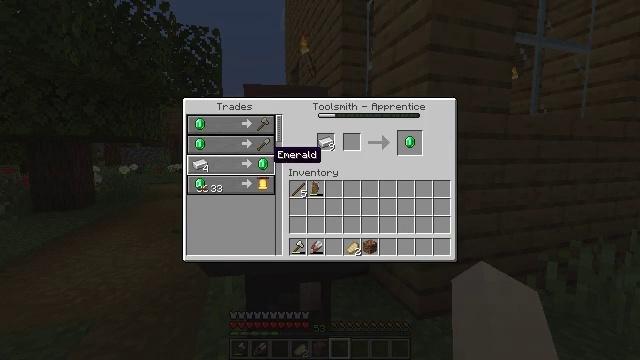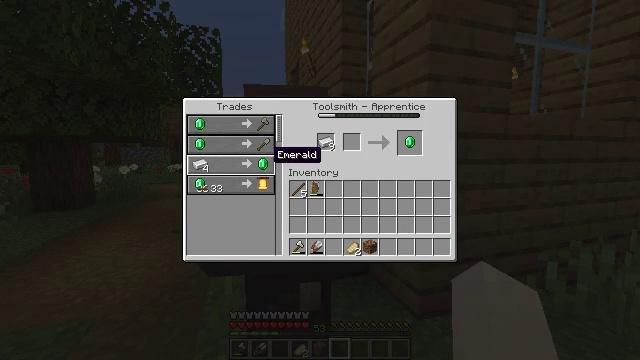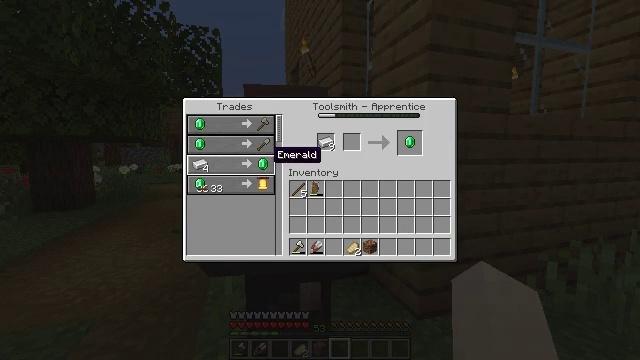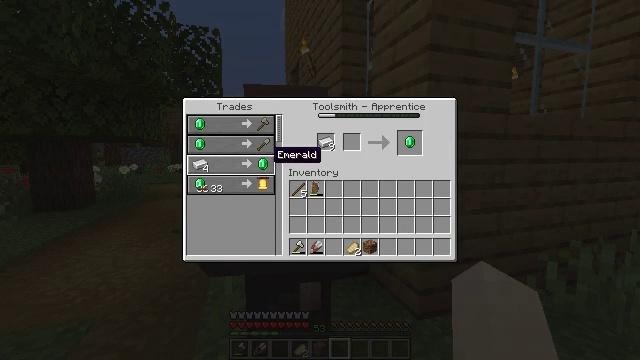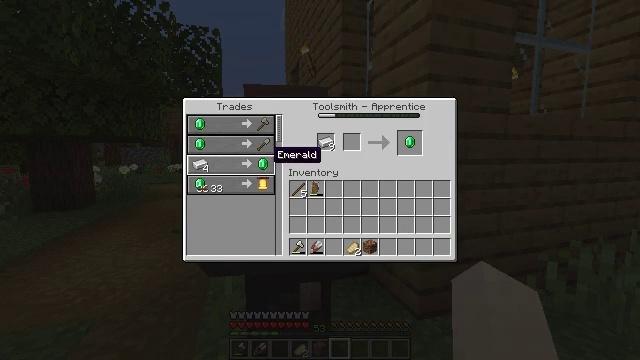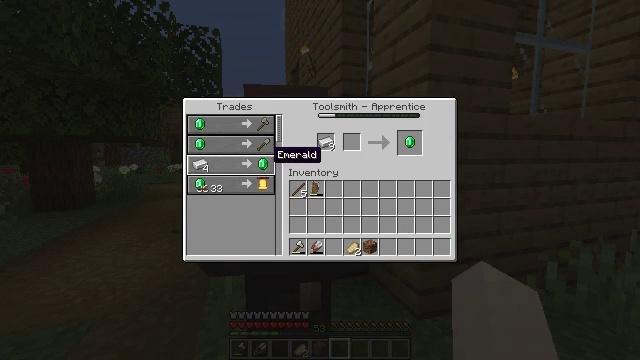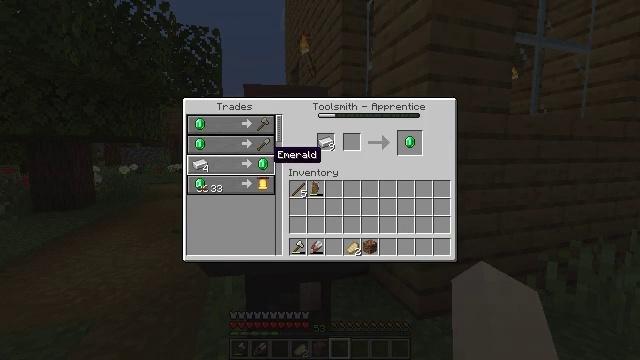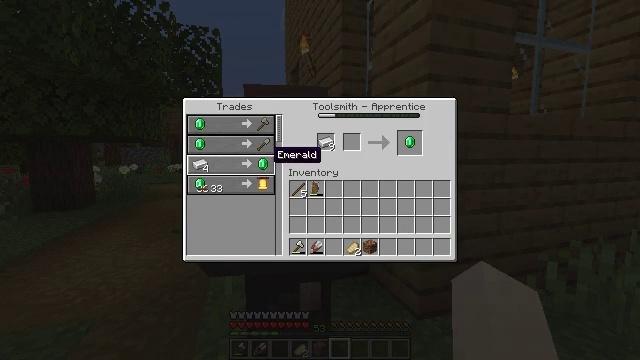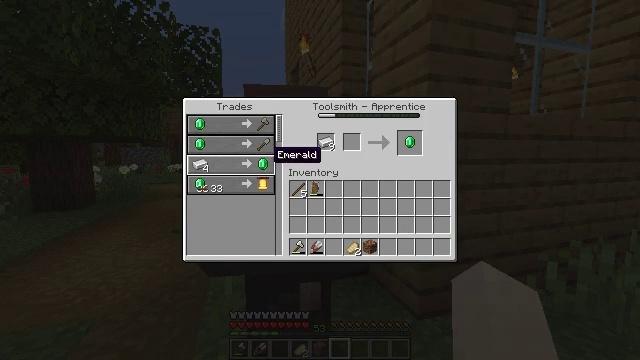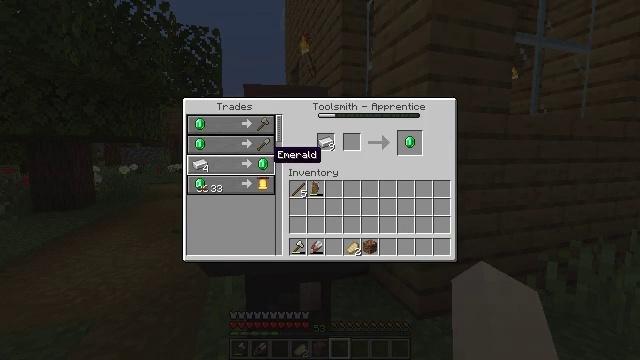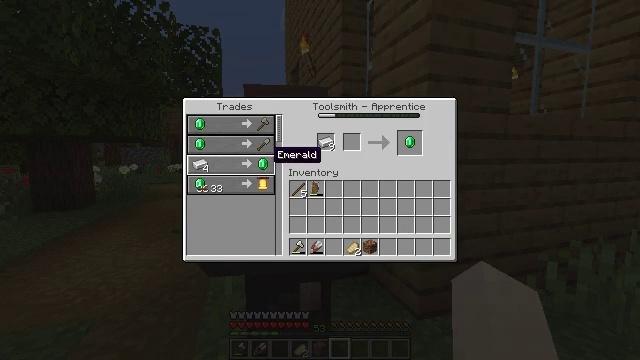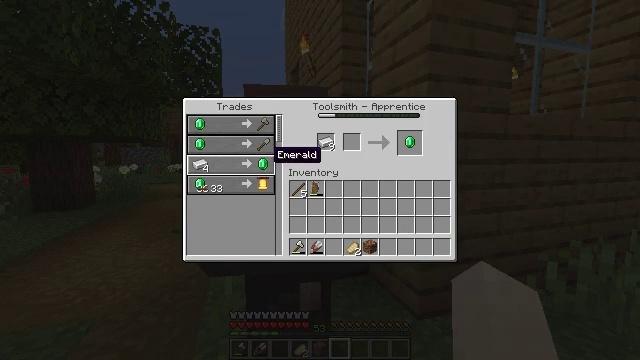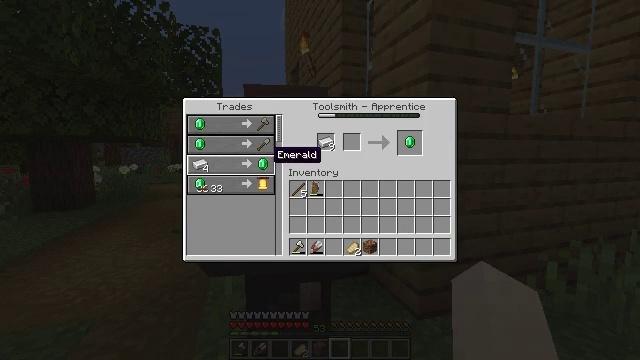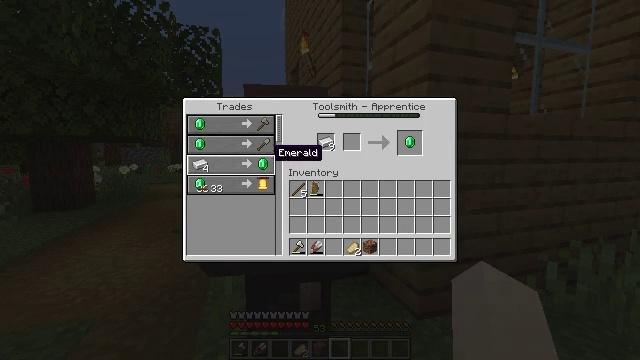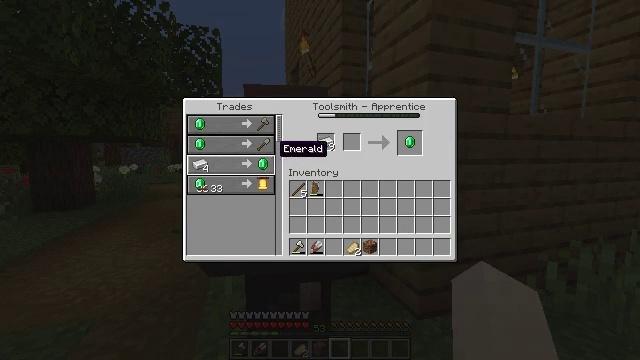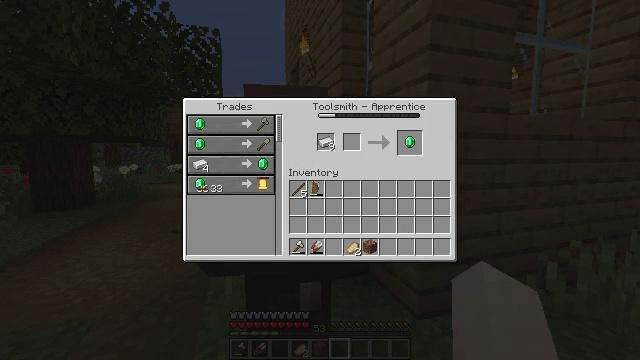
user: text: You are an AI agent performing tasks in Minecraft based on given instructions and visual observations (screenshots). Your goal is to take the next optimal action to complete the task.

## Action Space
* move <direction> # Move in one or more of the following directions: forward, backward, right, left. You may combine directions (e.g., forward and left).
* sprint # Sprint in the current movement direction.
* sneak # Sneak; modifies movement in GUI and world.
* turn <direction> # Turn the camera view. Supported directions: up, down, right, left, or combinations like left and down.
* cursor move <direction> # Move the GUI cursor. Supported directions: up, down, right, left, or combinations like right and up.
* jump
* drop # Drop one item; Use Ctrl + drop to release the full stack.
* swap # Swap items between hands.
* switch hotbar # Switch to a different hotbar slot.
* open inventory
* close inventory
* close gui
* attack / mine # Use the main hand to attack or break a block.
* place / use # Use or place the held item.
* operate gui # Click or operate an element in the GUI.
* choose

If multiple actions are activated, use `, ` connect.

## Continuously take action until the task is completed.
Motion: motion action
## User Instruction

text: Interact with the crafting table to make a crossbow.
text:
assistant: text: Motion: no_op
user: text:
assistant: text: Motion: no_op
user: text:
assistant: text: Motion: no_op
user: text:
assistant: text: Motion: no_op
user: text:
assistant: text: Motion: no_op
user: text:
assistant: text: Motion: no_op
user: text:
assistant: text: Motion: no_op
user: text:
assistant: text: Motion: no_op
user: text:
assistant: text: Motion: no_op
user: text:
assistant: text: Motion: no_op
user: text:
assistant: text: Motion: no_op
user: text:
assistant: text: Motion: no_op
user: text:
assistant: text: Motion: no_op
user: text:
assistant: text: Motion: no_op
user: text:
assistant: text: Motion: cursor move right and up
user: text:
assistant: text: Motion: cursor move right and up
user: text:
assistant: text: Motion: cursor move right
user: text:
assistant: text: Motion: no_op
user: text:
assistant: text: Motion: no_op
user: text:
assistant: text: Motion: no_op
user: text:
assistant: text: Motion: no_op
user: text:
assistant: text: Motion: cursor move left
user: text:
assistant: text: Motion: cursor move left
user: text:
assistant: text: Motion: no_op
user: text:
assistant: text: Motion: no_op
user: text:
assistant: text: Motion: no_op
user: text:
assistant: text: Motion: no_op
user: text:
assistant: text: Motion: no_op
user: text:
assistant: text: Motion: no_op
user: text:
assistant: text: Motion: no_op